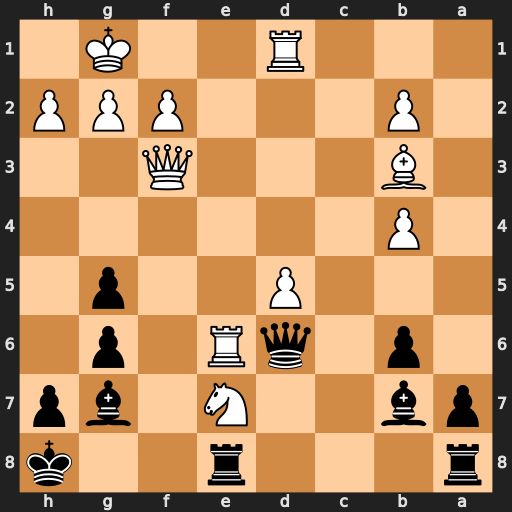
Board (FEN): r3r2k/pb2N1bp/1p1qR1p1/3P2p1/1P6/1B3Q2/1P3PPP/3R2K1
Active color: b
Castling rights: -
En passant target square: -
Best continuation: Qxe6 dxe6 Bxf3 Nxg6+ hxg6